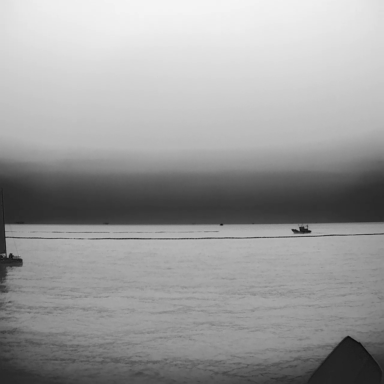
There are two objects shown in the infrared image, including a bulk_carrier, and a sailboat.